Field crop: tomato
Growth stage: 1
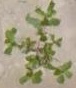
Species: portulaca